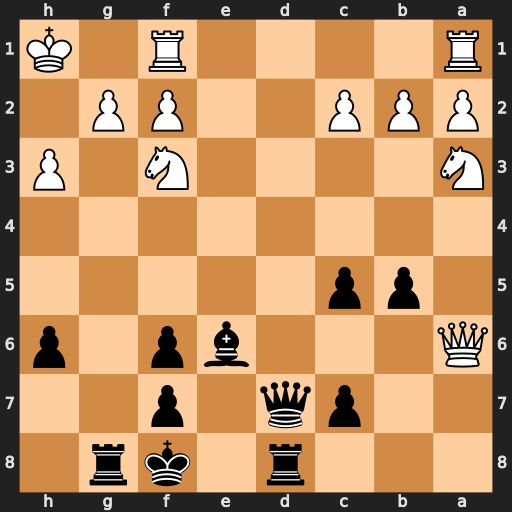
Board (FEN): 3r1kr1/2pq1p2/Q3bp1p/1pp5/8/N4N1P/PPP2PP1/R4R1K
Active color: b
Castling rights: -
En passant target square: -
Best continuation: Bxh3 g3 Qd5